Interaction volume radius: 10 \u00c5
Interaction volume height: 30 \u00c5
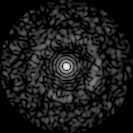
Disorder parameter: 0.825